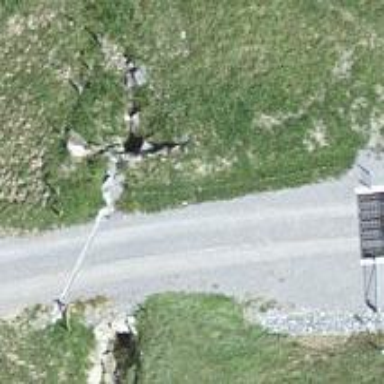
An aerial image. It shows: Culvert tunnel.